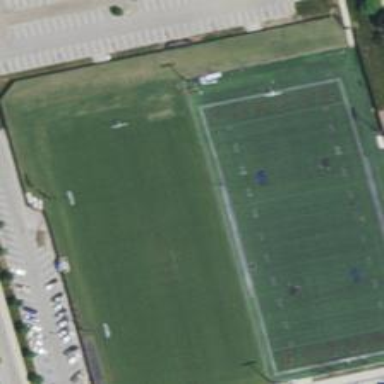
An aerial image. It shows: American football pitch for leisure and sport activities.